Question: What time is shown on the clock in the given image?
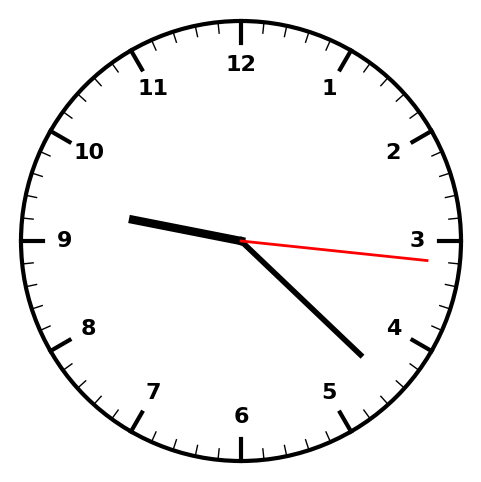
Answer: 09:22:16